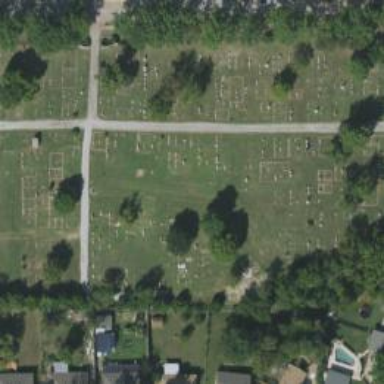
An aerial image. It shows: Cemetery.